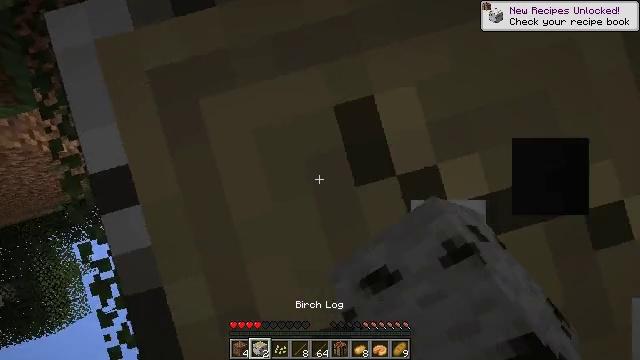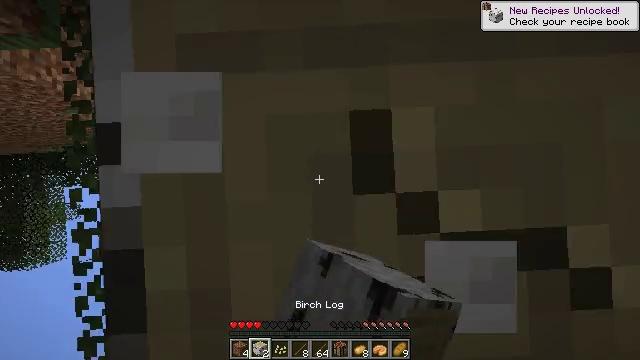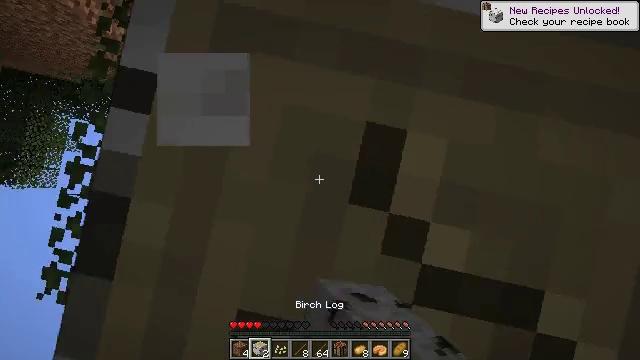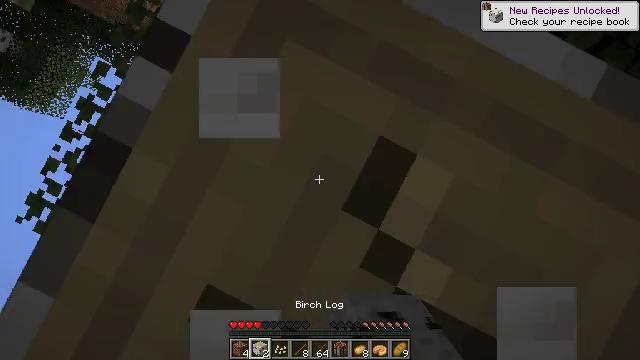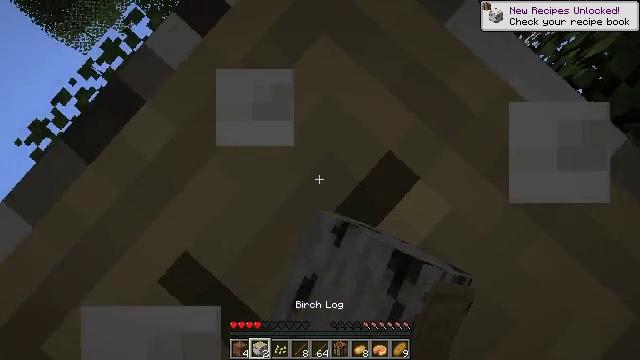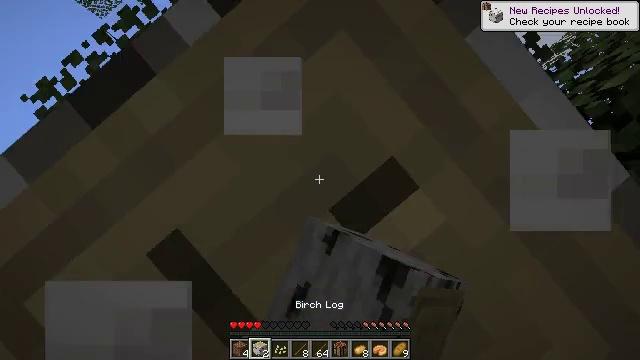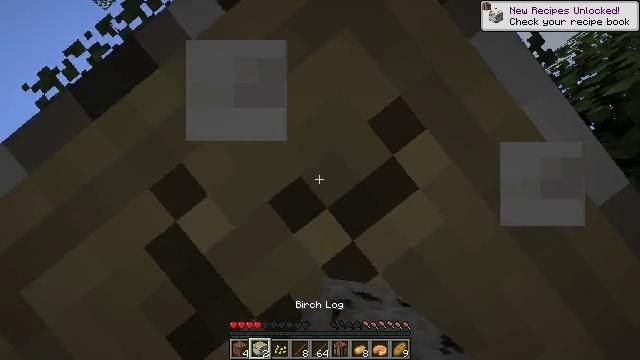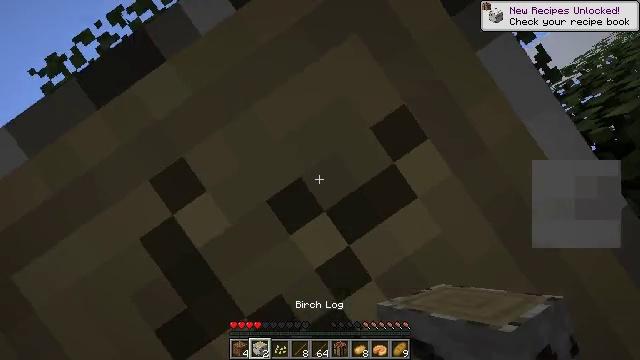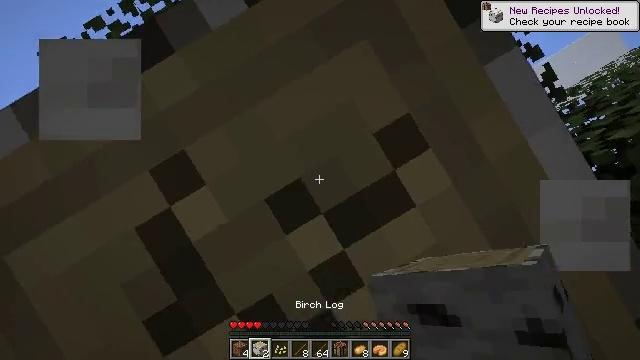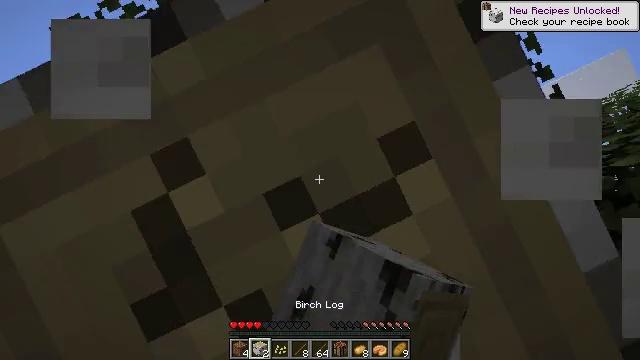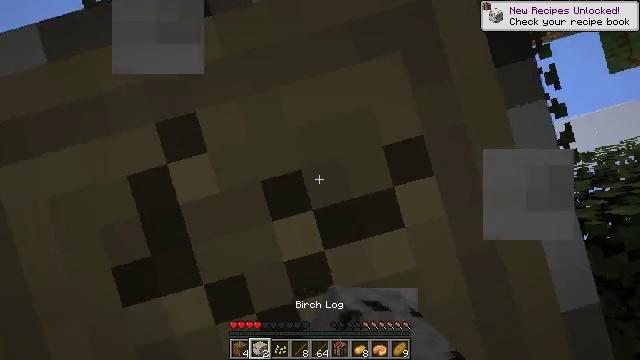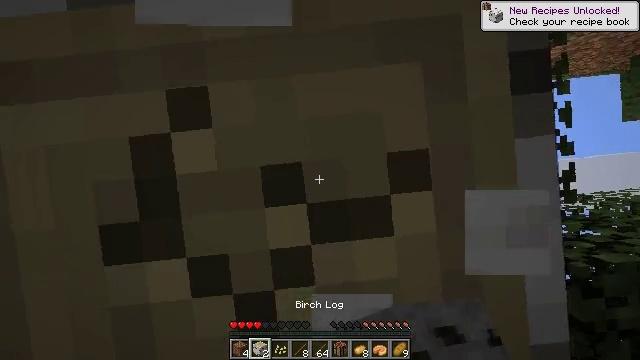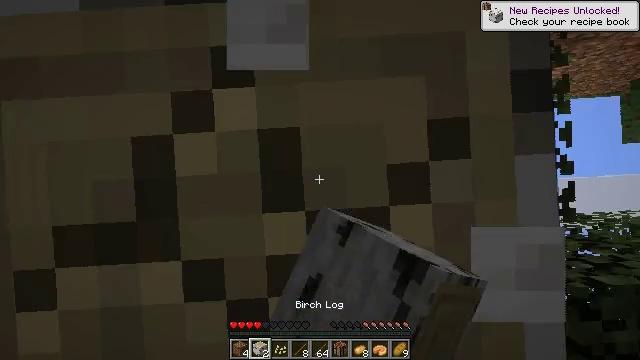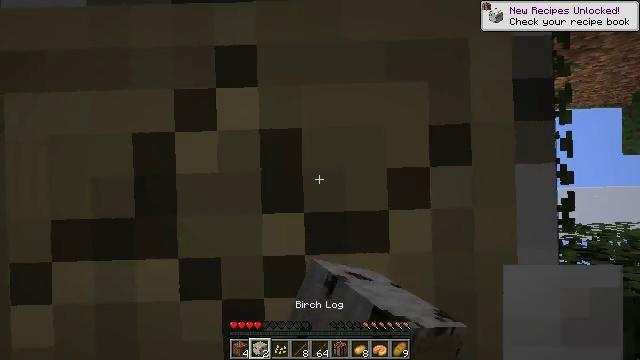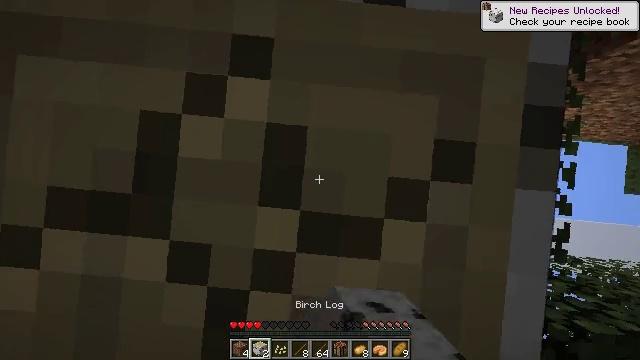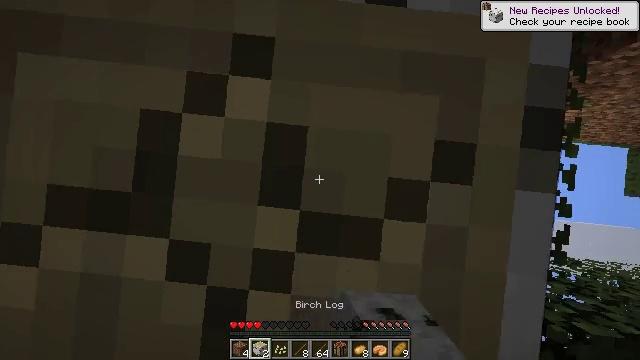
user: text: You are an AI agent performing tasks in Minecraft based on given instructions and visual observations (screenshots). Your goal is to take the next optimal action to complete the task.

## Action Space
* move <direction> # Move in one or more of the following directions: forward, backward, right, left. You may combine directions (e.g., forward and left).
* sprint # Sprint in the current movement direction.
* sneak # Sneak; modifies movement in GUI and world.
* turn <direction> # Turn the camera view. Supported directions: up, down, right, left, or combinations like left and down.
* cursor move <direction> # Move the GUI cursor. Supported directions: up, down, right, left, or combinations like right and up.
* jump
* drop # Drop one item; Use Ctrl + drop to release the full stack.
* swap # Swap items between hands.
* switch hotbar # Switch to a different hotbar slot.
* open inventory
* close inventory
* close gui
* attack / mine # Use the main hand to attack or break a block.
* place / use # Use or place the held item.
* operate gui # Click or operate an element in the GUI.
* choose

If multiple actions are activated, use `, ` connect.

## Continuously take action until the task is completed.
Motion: motion action
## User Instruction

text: Break the birch log in the forest.
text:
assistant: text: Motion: turn right and up, attack / mine
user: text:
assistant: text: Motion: turn right, attack / mine
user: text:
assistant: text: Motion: turn right, attack / mine
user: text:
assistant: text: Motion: turn right, attack / mine
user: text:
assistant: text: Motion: turn right, attack / mine
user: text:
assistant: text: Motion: turn right, attack / mine
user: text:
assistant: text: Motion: turn right, attack / mine
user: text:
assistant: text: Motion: turn right, attack / mine
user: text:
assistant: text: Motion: turn right, attack / mine
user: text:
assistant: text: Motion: turn right, attack / mine
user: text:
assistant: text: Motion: turn right and down, attack / mine
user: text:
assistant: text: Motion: turn right and up, attack / mine
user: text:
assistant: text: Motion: turn right and up, attack / mine
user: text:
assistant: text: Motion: turn right and up, attack / mine
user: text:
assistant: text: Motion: attack / mine
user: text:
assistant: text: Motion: attack / mine
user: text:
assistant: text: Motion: attack / mine
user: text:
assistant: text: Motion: turn right and up, attack / mine
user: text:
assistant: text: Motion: turn up, attack / mine
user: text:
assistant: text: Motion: attack / mine
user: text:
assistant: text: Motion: attack / mine
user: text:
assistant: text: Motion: attack / mine
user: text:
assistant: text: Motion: attack / mine
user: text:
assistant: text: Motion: turn right and up, attack / mine
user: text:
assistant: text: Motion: turn up, attack / mine
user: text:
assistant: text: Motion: attack / mine
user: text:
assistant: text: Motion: attack / mine
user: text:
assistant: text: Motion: attack / mine
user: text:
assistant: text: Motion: attack / mine
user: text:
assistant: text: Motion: attack / mine